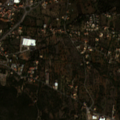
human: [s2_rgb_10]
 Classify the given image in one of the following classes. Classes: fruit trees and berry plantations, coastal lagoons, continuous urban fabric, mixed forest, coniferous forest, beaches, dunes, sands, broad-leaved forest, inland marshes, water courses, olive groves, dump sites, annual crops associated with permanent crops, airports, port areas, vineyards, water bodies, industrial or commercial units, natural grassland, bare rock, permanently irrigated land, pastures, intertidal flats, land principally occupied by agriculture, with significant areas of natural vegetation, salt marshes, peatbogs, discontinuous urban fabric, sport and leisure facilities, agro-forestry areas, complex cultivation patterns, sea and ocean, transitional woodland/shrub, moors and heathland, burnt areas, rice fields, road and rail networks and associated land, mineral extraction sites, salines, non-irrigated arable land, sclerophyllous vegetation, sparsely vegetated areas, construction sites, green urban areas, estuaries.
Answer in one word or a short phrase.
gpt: discontinuous urban fabric, olive groves, complex cultivation patterns, land principally occupied by agriculture, with significant areas of natural vegetation, sclerophyllous vegetation